RGB frame:
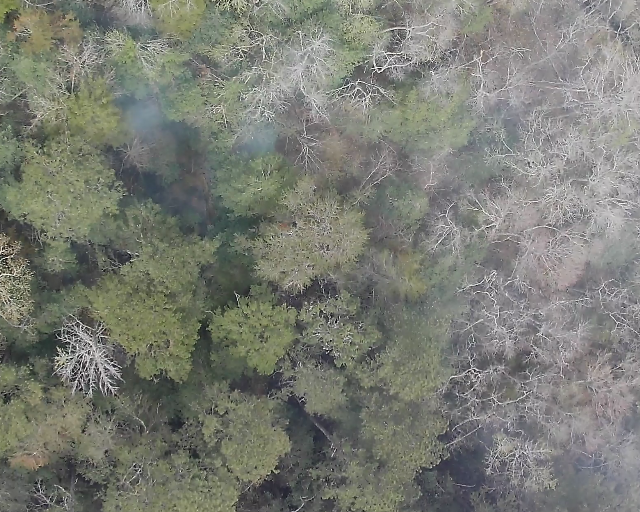
Thermal frame:
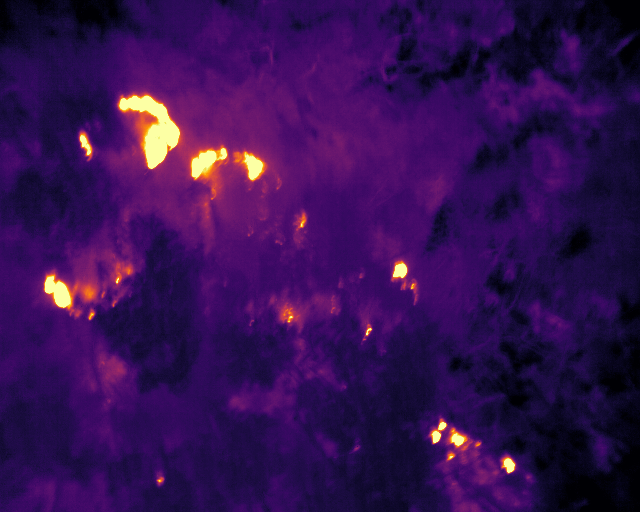
Captured: 2026-02-26 03:09:00
Pixels at or above 80 °C: 1128 (fraction of frame: 0.003442)